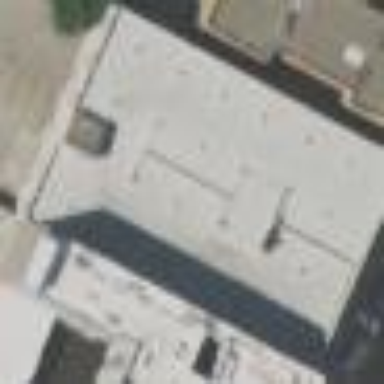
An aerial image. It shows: Garage building used for parking.